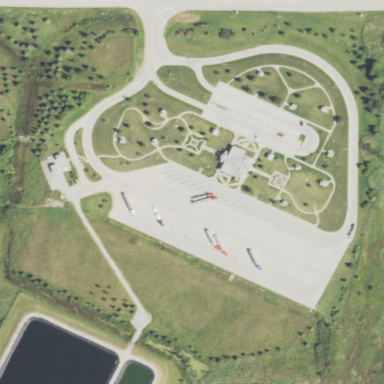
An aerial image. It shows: Rest area along the road.